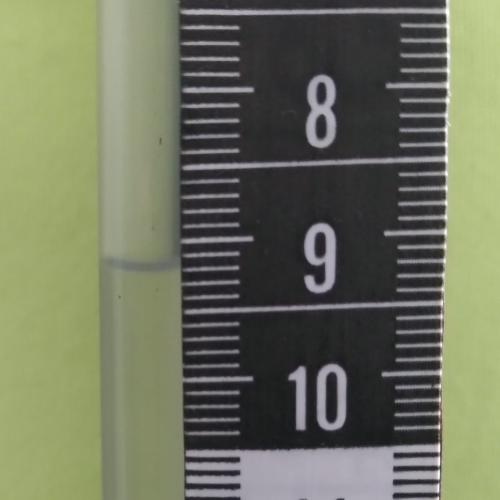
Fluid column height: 9.2 cm